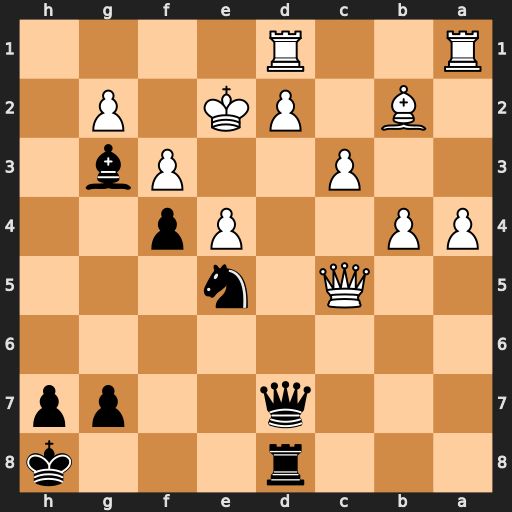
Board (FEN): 3r3k/3q2pp/8/2Q1n3/PP2Pp2/2P2Pb1/1B1PK1P1/R2R4
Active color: b
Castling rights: -
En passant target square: -
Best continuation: Qd3#